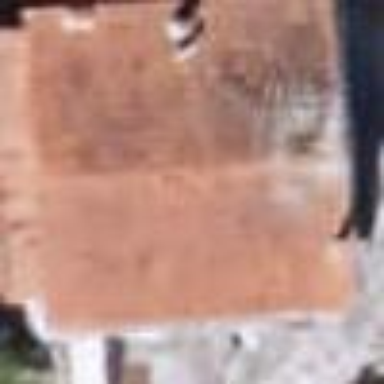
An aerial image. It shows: Simple house.